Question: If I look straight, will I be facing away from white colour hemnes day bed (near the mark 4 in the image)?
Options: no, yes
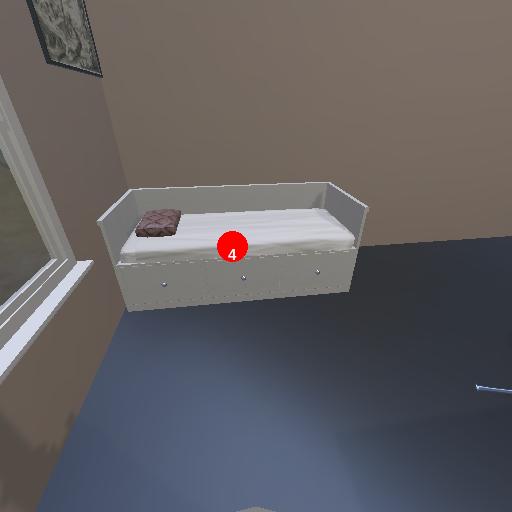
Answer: no